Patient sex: M
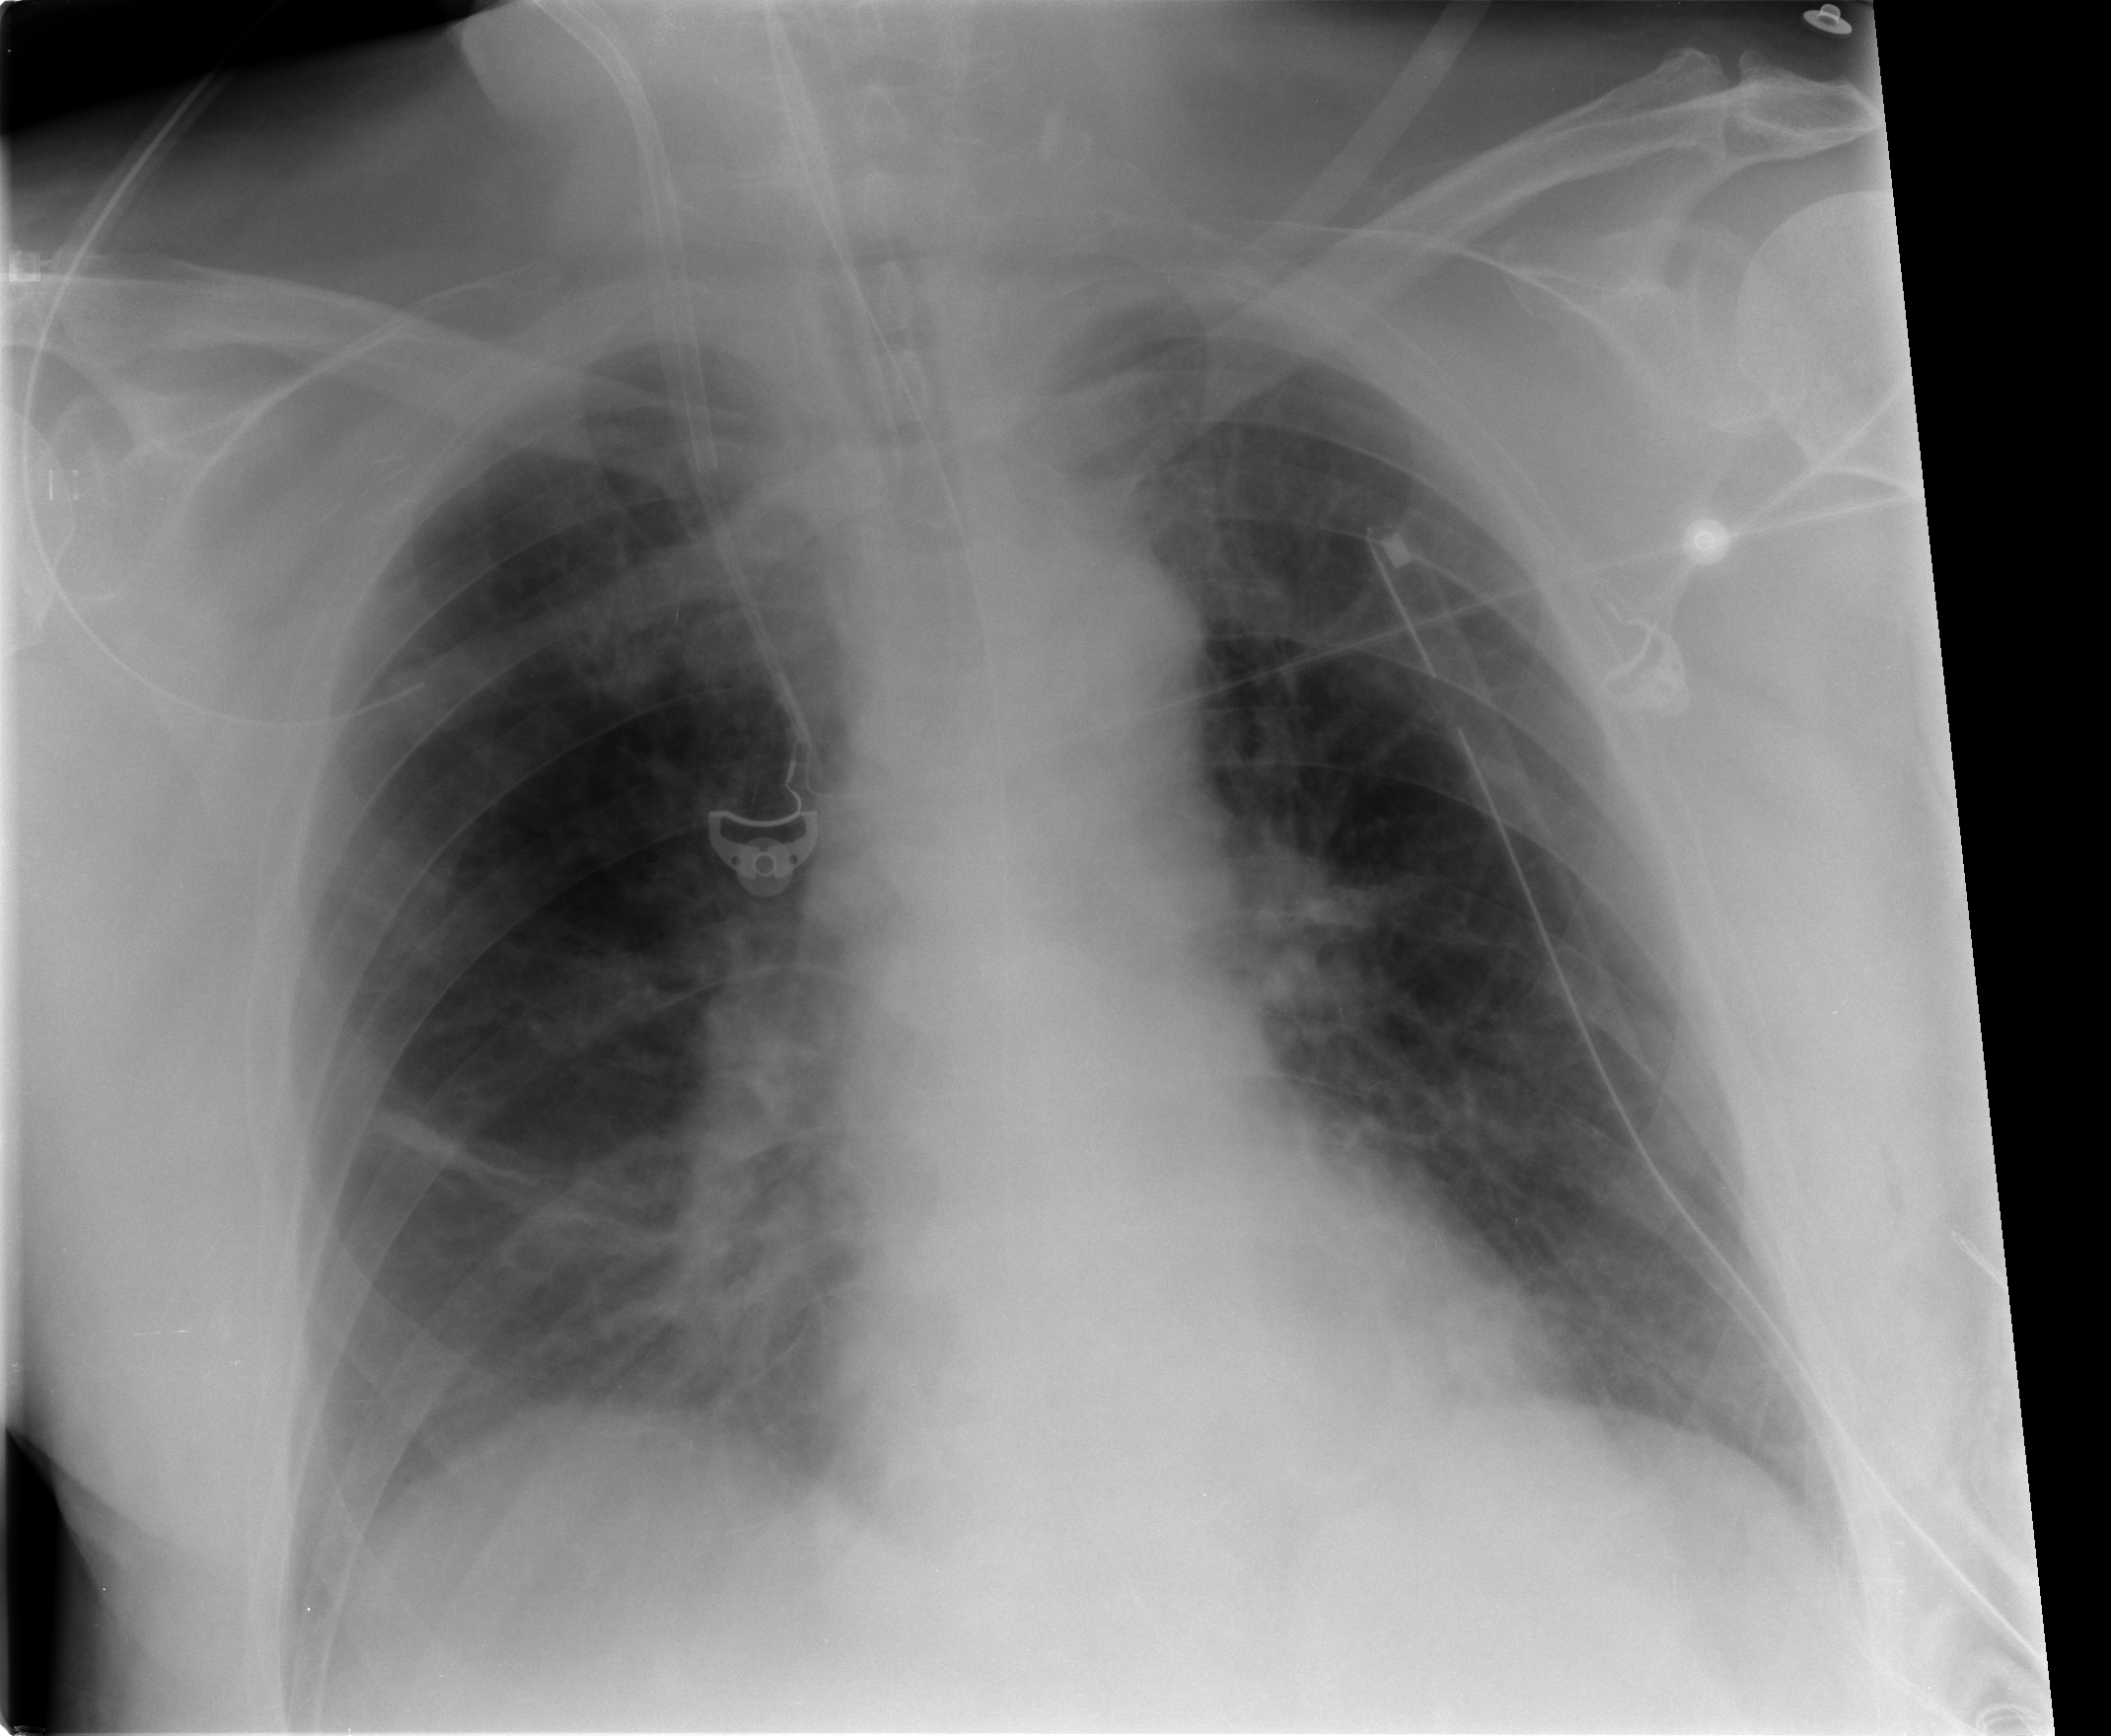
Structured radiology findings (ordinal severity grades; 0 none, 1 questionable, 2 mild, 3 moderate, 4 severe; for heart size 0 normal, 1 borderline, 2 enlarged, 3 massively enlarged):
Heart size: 0
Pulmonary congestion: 2
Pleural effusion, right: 2
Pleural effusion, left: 2
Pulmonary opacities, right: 0
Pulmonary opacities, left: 1
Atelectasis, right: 2
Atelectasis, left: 2